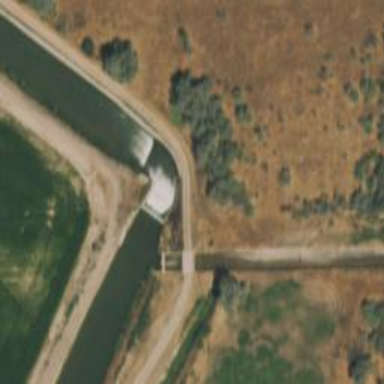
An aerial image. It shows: Weir along the waterway.